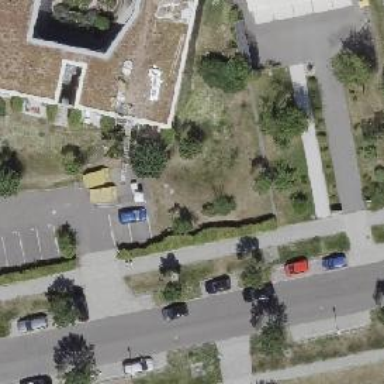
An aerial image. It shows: Parking area with asphalt surface.